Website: apple-inc
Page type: payment
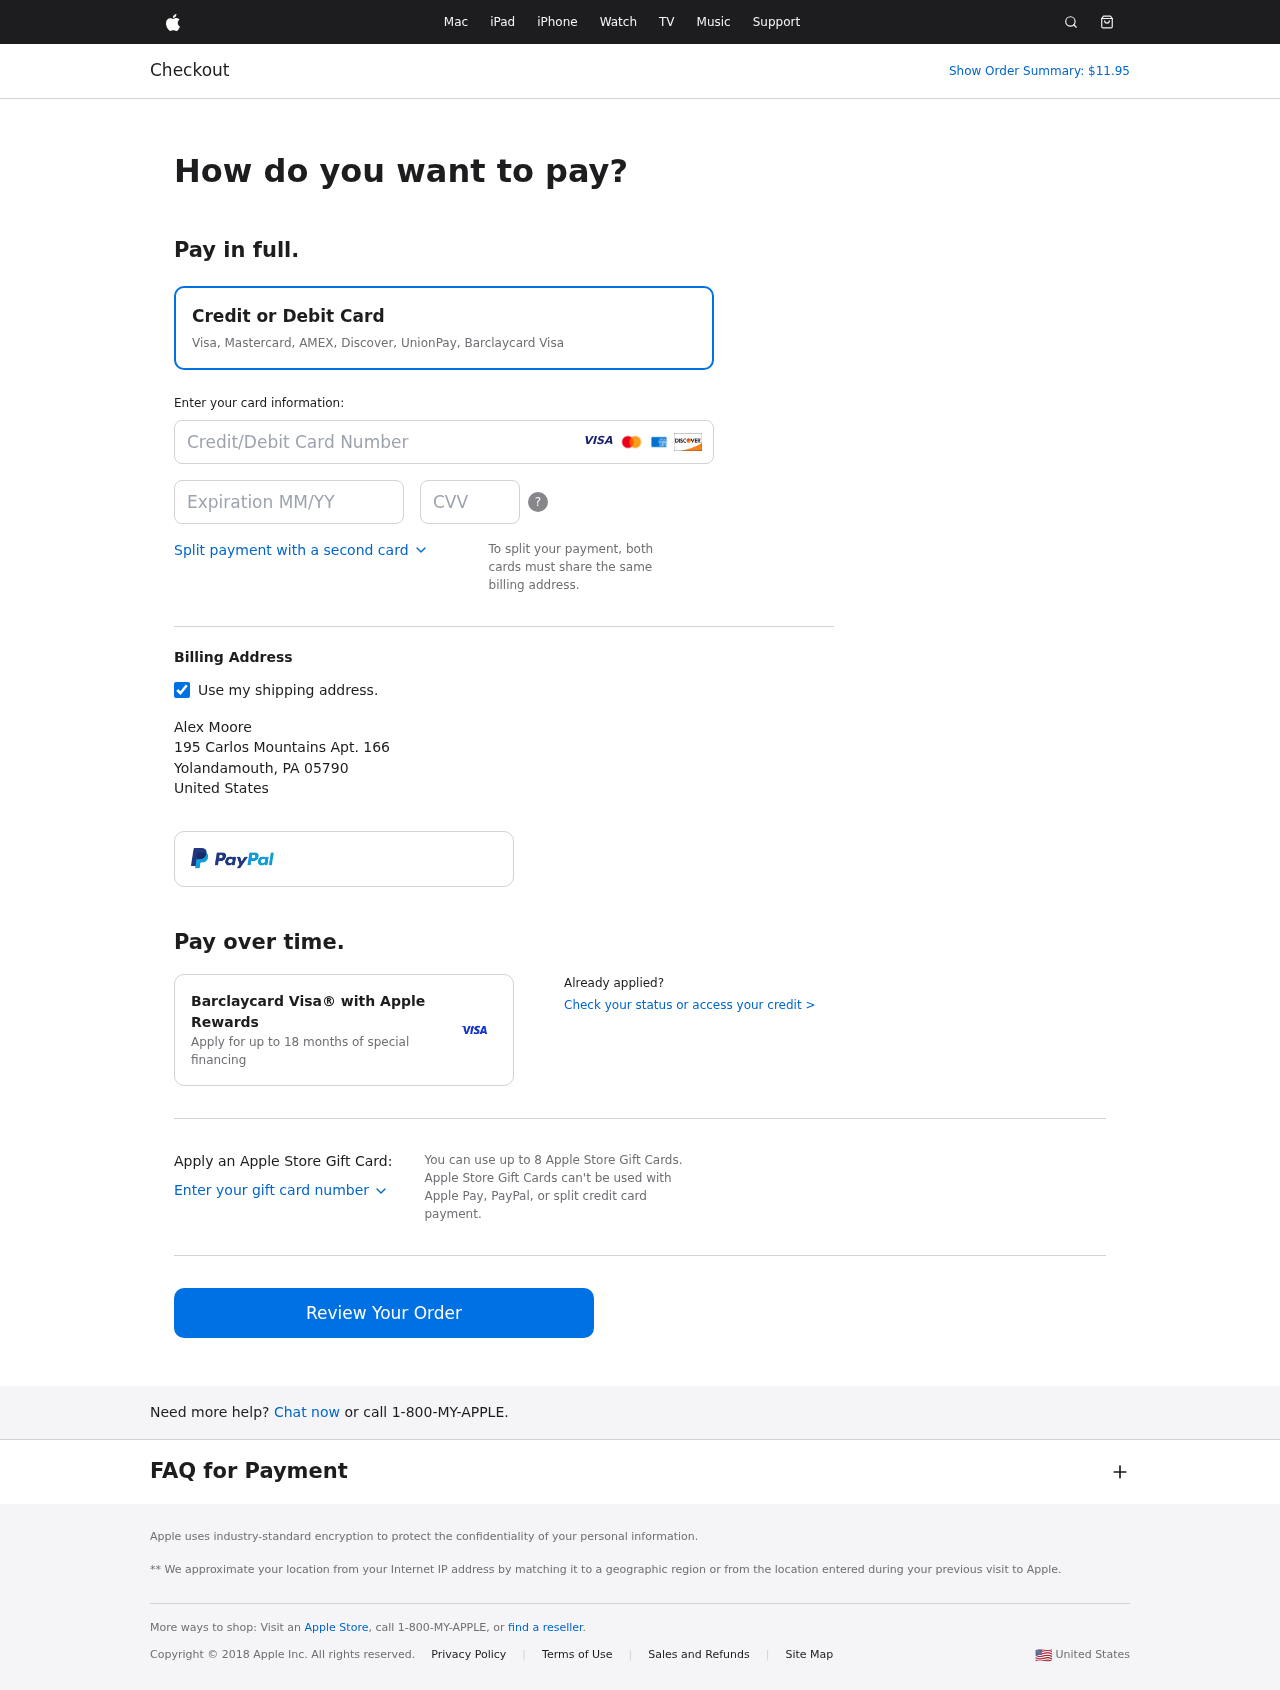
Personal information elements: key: PII_CARD_CVV
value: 212
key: PII_CARD_EXPIRY
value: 01/30
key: PII_CARD_NUMBER
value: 4468 7336 4271 9978
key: PII_CITY
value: Yolandamouth
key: PII_COUNTRY
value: United States
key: PII_FULLNAME
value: Alex Moore
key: PII_POSTCODE
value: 05790
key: PII_STATE_ABBR
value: PA
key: PII_STREET
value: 195 Carlos Mountains Apt. 166
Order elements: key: ORDER_TOTAL
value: Show Order Summary: $11.95